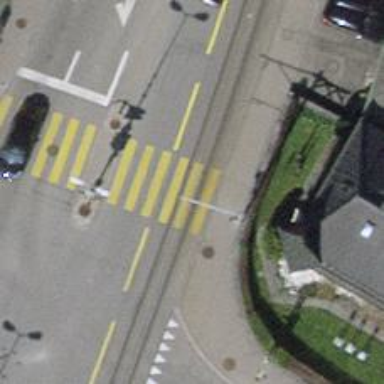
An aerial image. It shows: Railway crossing with traffic signals.